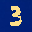
Label: 3